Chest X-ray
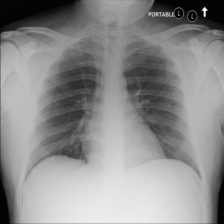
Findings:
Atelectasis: negative
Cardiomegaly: negative
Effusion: negative
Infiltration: negative
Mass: negative
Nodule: negative
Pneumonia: negative
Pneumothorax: negative
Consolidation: negative
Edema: negative
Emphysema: negative
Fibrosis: negative
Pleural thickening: negative
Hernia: negative